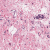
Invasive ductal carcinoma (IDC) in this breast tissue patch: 0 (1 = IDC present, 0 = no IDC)